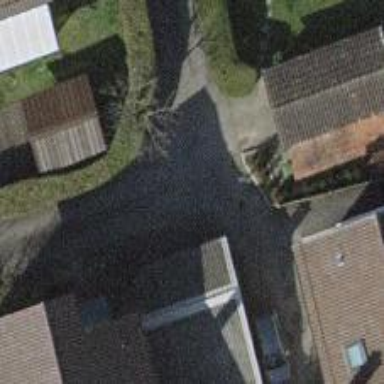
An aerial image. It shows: Living street.